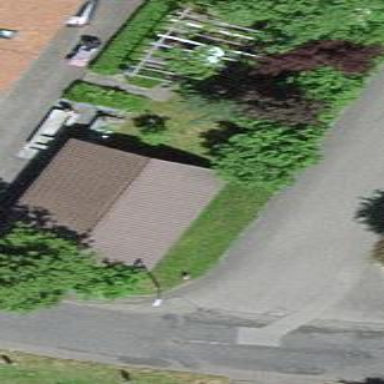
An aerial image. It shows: Garage.